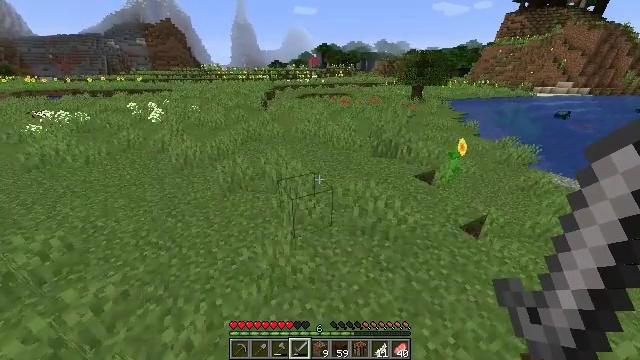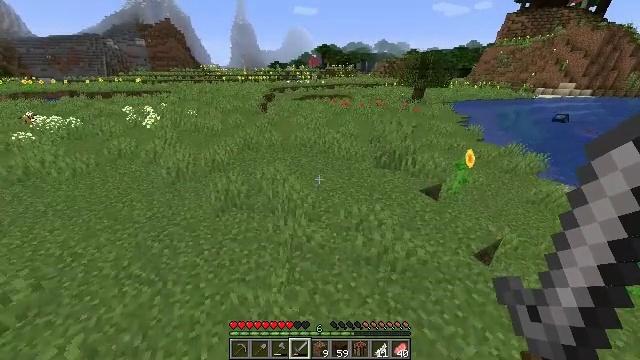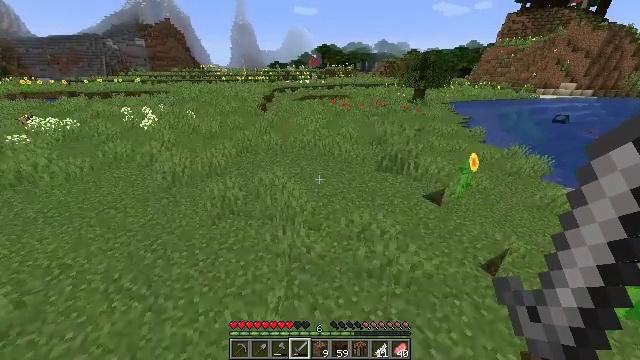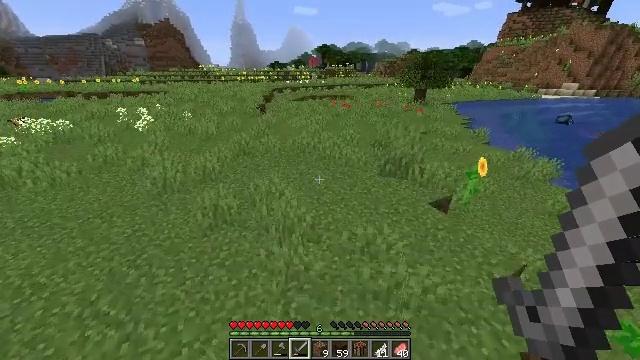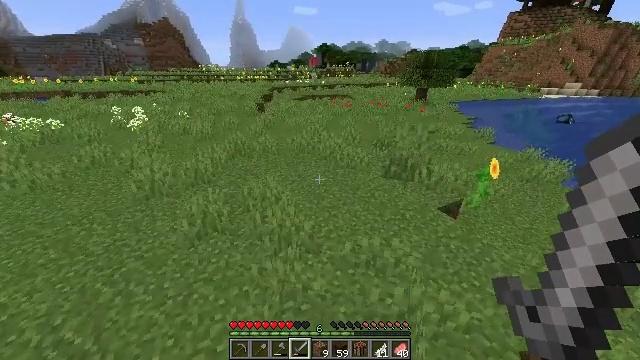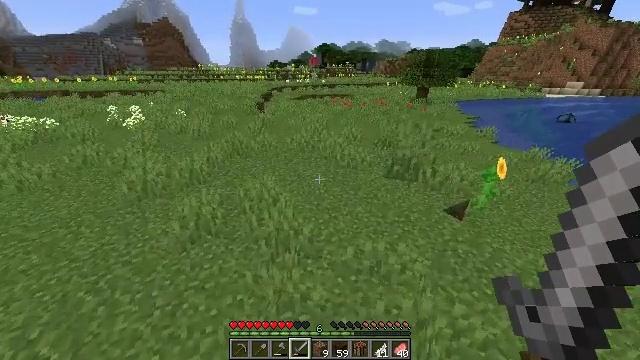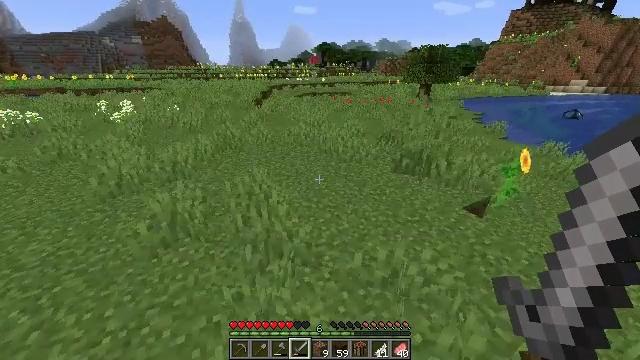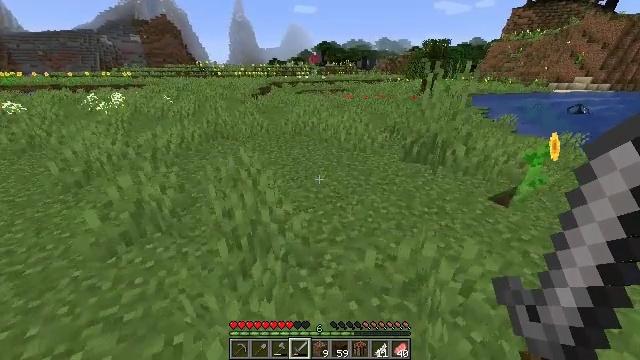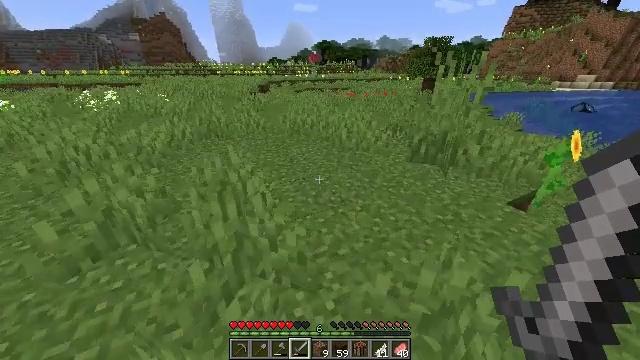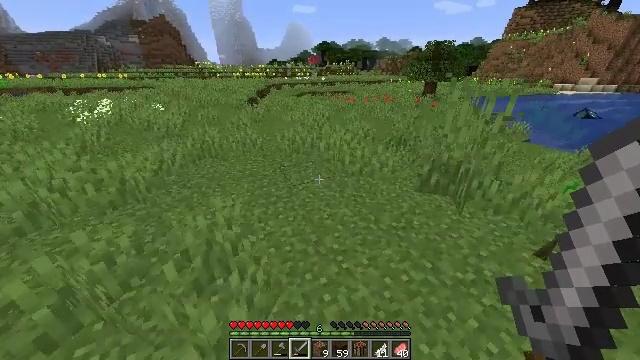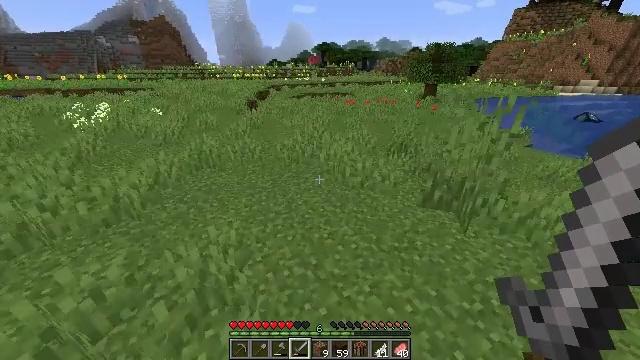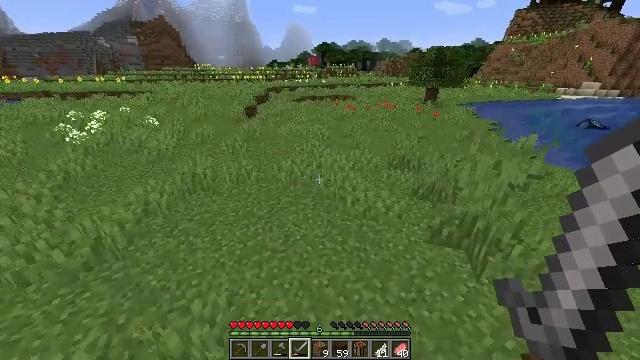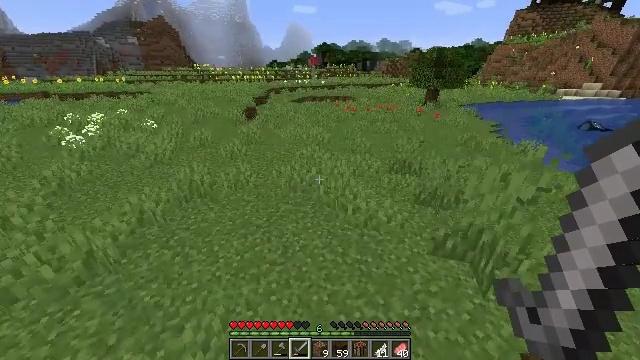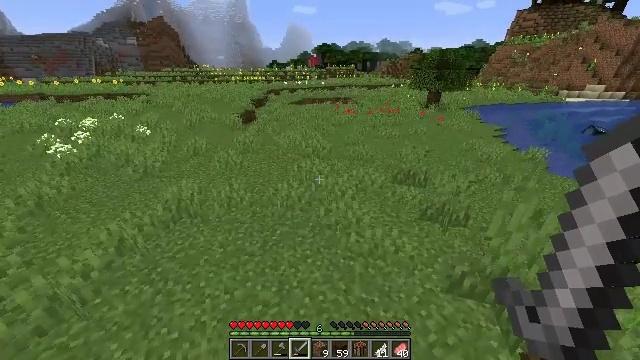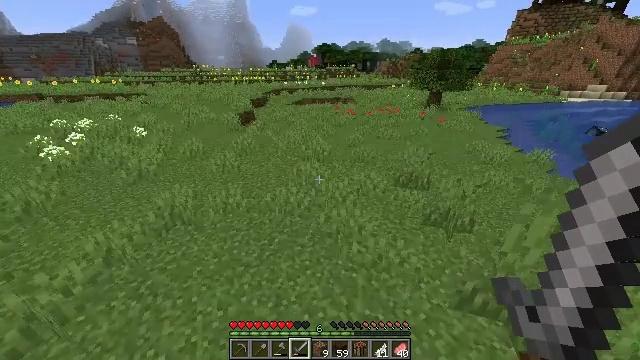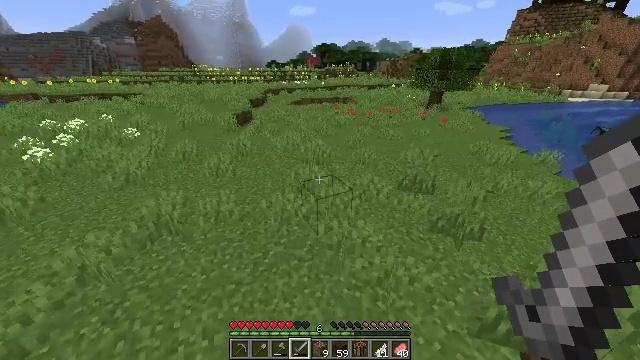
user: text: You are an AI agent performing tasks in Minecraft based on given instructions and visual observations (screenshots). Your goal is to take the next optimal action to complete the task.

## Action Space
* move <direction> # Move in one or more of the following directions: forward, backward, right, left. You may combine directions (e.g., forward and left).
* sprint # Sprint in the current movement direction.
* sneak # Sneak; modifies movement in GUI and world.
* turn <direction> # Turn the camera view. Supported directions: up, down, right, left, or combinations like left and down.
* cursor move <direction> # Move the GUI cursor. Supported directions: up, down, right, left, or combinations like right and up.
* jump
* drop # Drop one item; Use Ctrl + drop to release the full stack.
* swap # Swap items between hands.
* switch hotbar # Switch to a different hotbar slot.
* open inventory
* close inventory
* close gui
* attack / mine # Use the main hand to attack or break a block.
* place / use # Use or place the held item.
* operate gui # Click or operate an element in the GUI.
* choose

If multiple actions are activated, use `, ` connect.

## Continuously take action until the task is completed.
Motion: motion action
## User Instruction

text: Mine the sunflower from the ground.
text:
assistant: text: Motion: move forward, sprint, jump
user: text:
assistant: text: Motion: move forward, sprint, jump
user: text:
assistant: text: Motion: move forward, sprint, jump
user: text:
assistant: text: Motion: move forward, sprint, jump
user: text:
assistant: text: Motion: move forward, sprint, jump
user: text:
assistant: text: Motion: move forward, sprint, jump
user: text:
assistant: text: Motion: move forward, sprint, jump
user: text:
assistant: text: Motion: move forward, sprint, jump
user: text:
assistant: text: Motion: move forward, sprint, jump
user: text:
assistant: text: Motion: move forward, sprint, jump
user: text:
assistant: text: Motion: move forward, sprint, jump
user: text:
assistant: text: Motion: move forward, sprint, jump
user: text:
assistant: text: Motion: move forward, sprint, jump
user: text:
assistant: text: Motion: move forward, sprint, jump
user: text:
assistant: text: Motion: move forward, sprint, jump
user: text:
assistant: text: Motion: move forward, sprint, jump
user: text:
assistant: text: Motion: move forward, sprint, jump
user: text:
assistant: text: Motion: move forward, sprint, jump
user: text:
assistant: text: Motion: move forward, sprint, jump
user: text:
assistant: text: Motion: move forward, sprint, jump
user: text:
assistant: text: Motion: move forward, sprint, jump
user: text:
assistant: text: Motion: move forward, sprint, jump
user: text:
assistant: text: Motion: move forward, sprint, jump
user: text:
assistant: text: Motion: move forward, sprint, jump
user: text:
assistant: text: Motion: move forward, sprint, jump
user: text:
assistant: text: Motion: move forward, sprint, jump
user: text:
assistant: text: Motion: move forward, sprint, jump
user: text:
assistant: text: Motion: move forward, sprint, jump
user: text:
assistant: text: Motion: move forward, sprint, jump
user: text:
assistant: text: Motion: move forward, sprint, jump